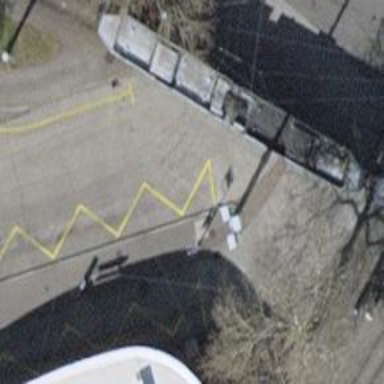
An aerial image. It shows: Bus stop for trolleybuses with designated stop position.